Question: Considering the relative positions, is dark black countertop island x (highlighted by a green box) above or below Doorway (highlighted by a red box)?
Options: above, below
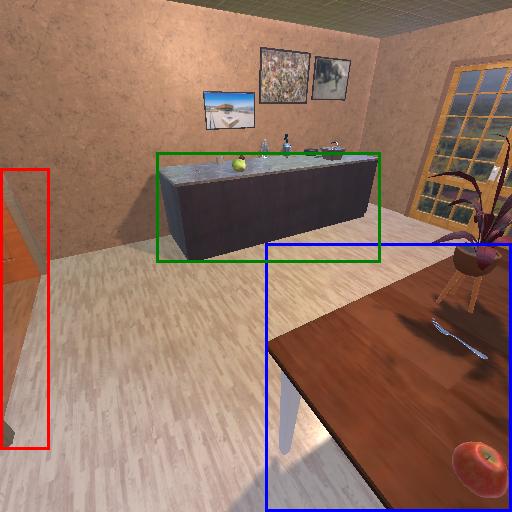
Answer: above